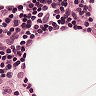
Metastatic tissue present: no